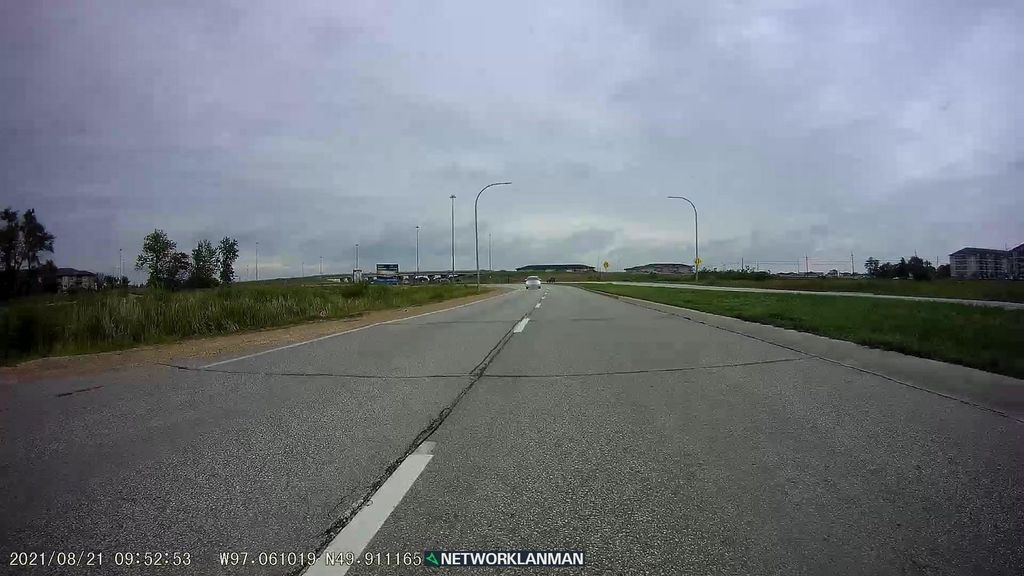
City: winnipeg